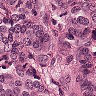
Metastatic tissue present: yes